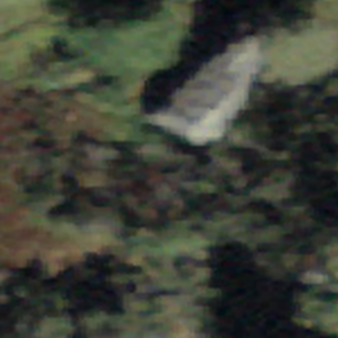
Label: other